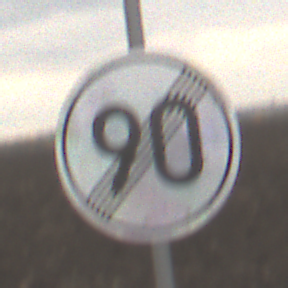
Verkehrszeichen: EndeGeschwindigkeit90
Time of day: MorningAfternoon
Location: Outdoor (Nature)
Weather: Overcast
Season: NotSpecified
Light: Natural